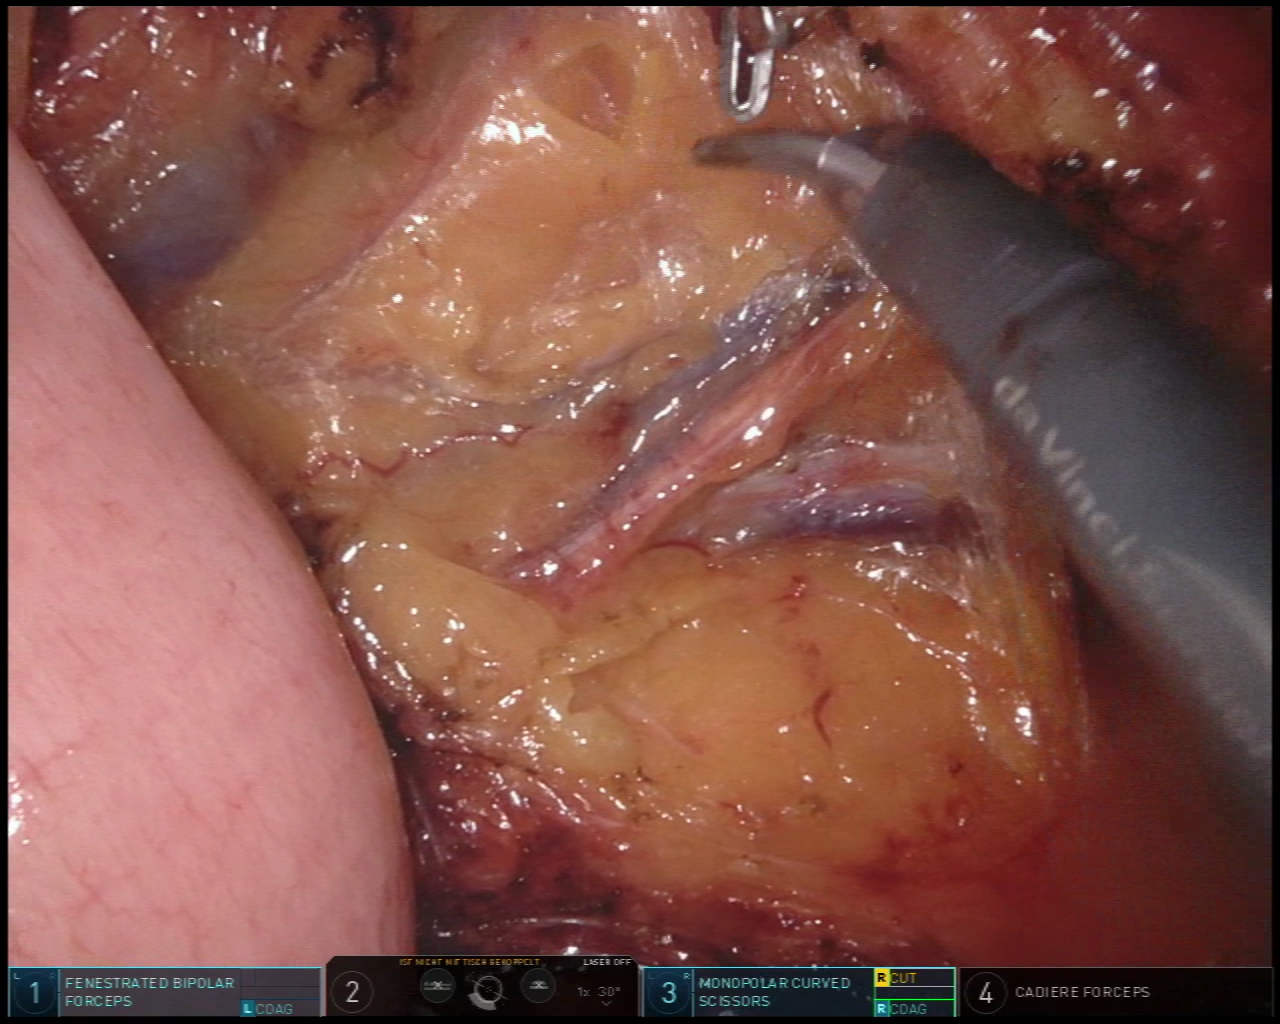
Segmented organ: ureter
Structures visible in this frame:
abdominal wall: no
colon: no
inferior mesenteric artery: no
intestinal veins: yes
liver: no
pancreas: no
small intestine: yes
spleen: no
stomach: no
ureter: yes
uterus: no
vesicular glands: no